【题型】解答题　【知识点】解析几何　【难度】hard
已知双曲线\(C:\frac{x^2}{3}-y^2=1\)的右焦点为\(F\)。

(1) 求双曲线的渐近线方程；

(2) 已知\(P\left(\frac{14}{3},0\right)\)，点\(Q\)在双曲线\(C\)上且\(PQ\)不与坐标轴垂直，若\(\triangle PQF\)为直角三角形，求\(\triangle PQF\)的面积；

(3) 过点\(F\)的动直线\(l\)交双曲线\(C\)于\(M,N\)两点，过点\(M,N\)分别作直线\(x=\frac{3}{2}\)的垂线，垂足分别为\(A\)与\(B\)（不同于点\(A\)），连接\(AN,BM\)，这两条直线相交于点\(Q\)，问点\(Q\)是否为定点，若是，请求出点\(Q\)的坐标，若不是，请说明理由。
【解答】
【答案】(1) \(y = \pm \frac{\sqrt{3}}{3}x\)

(2) \(\frac{4\sqrt{3}}{9}\) 或 \(\frac{2\sqrt{39}}{9}\)

(3) 存在，\(\left(\frac{7}{4},0\right)\)

【分析】（1）直接根据双曲线方程写出渐近线方程即可；

（2）分 \(\angle PFQ = \frac{\pi}{2}\) 和 \(\angle FQP = \frac{\pi}{2}\) 两种情况讨论即可求解；

（3）分 \(l\) 斜率不存在和 \(l\) 斜率存在两种情况讨论即可求解。

【详解】（1）双曲线的渐近线方程为 \(y = \pm \frac{\sqrt{3}}{3}x\)。

（2）$\textcircled{1}$当 \(\angle PFQ = \frac{\pi}{2}\) 时，横坐标 \(x=2\) 代入双曲线方程可得 \(Q\left(2,\pm \frac{\sqrt{3}}{3}\right)\)，

则 \(S_{\triangle PQF} = \frac{1}{2} \times \left(\frac{14}{3} - 2\right) \times \frac{\sqrt{3}}{3} = \frac{4\sqrt{3}}{9}\)；

$\textcircled{2}$当 \(\angle FQP = \frac{\pi}{2}\) 时，设 \(Q(x_0,y_0)\)，\(\therefore \overrightarrow{FQ} = (x_0 - 2,y_0), \overrightarrow{PQ} = \left(x_0 - \frac{14}{3},y_0\right)\)，

则
\[
\begin{cases}
\overrightarrow{FQ} \cdot \overrightarrow{PQ} = (x_0 - 2)\left(x_0 - \frac{14}{3}\right) + y_0^2 = 0 \\
\frac{x_0^2}{3} - y_0^2 = 1
\end{cases}
\]

解得 \(x_0 = \frac{5}{2}, y_0 = \pm \frac{\sqrt{39}}{6}\)，则 \(S_{\triangle PQF} = \frac{1}{2} \times \left(\frac{14}{3} - 2\right) \times \frac{\sqrt{39}}{6} = \frac{2\sqrt{39}}{9}\)。

（3）$\textcircled{1}$当 \(l\) 斜率不存在时，

\(M\left(2,\frac{\sqrt{3}}{3}\right), N\left(2,-\frac{\sqrt{3}}{3}\right)\)，\(\therefore A\left(\frac{3}{2},\frac{\sqrt{3}}{3}\right), B\left(\frac{3}{2},-\frac{\sqrt{3}}{3}\right) \Rightarrow Q\left(\frac{7}{4},0\right)\)；

$\textcircled{2}$当 \(l\) 斜率存在时，设为 \(l\)，则直线的方程为 \(y = k(x - 2)\)，

设 \(M(x_1,y_1), N(x_2,y_2)\)，\(\therefore A\left(\frac{3}{2},y_1\right), B\left(\frac{3}{2},y_2\right)\)，

联立方程
\[
\begin{cases}
\frac{x^2}{3} - y^2 = 1 \\
y = k(x - 2)
\end{cases}
\Rightarrow (1 - 3k^2)x^2 + 12k^2x - 12k^2 - 3 = 0
\]
可得
\[
\begin{cases}
x_1 + x_2 = \frac{12k^2}{3k^2 - 1} \\
x_1x_2 = \frac{12k^2 + 3}{3k^2 - 1} \\
3k^2 - 1 \neq 0
\end{cases}
\]

由题可知 \(k_{AN} = \frac{y_2 - y_1}{x_2 - \frac{3}{2}}, l_{AN}: y - y_1 = \frac{y_2 - y_1}{x_2 - \frac{3}{2}}\left(x - \frac{3}{2}\right) \quad \textcircled{1}\)，

同理 \(k_{BM} = \frac{y_1 - y_2}{x_1 - \frac{3}{2}}, l_{BM}: y - y_2 = \frac{y_1 - y_2}{x_1 - \frac{3}{2}}\left(x - \frac{3}{2}\right) \quad \textcircled{2}\)，

$\textcircled{1}$ - $\textcircled{2}$式可得：

\[
y_1 - y_2 = \frac{y_1 - y_2}{x_1 - \frac{3}{2}}\left(x - \frac{3}{2}\right) + \frac{y_1 - y_2}{x_2 - \frac{3}{2}}\left(x - \frac{3}{2}\right) \Rightarrow 1 = \left(x - \frac{3}{2}\right)\left(\frac{1}{x_1 - \frac{3}{2}} + \frac{1}{x_2 - \frac{3}{2}}\right),
\]

\[
\therefore \left(x - \frac{3}{2}\right)\left(x_1 + x_2 - 3\right) = x_1x_2 - \frac{3}{2}(x_1 + x_2) + \frac{9}{4},
\]

\[
\therefore \left(x - \frac{3}{2}\right)\left(\frac{12k^2}{3k^2 - 1} - 3\right) = \frac{12k^2 + 3}{3k^2 - 1} - \frac{3}{2} \times \frac{12k^2}{3k^2 - 1} + \frac{9}{4},
\]

\[
\therefore \left(x - \frac{3}{2}\right) \times \frac{3(k^2 + 1)}{3k^2 - 1} = \frac{3}{4} \frac{(k^2 + 1)}{3k^2 - 1} \Rightarrow x - \frac{3}{2} = \frac{1}{4} \Rightarrow x = \frac{7}{4},
\]

则 \(Q\) 为定点 \(\left(\frac{7}{4},0\right)\)。
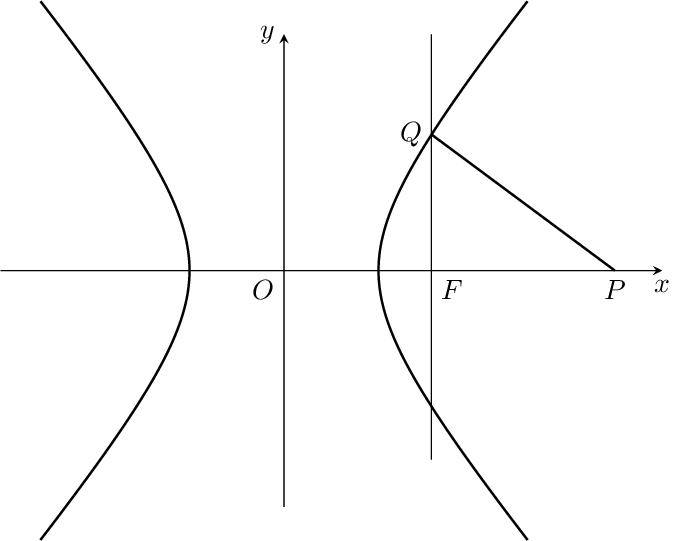
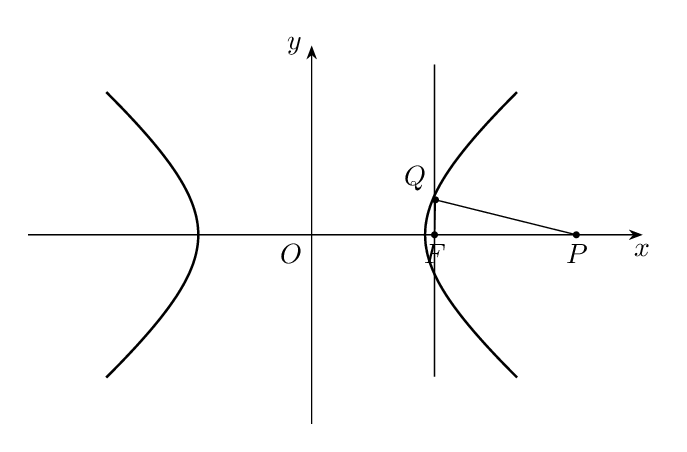
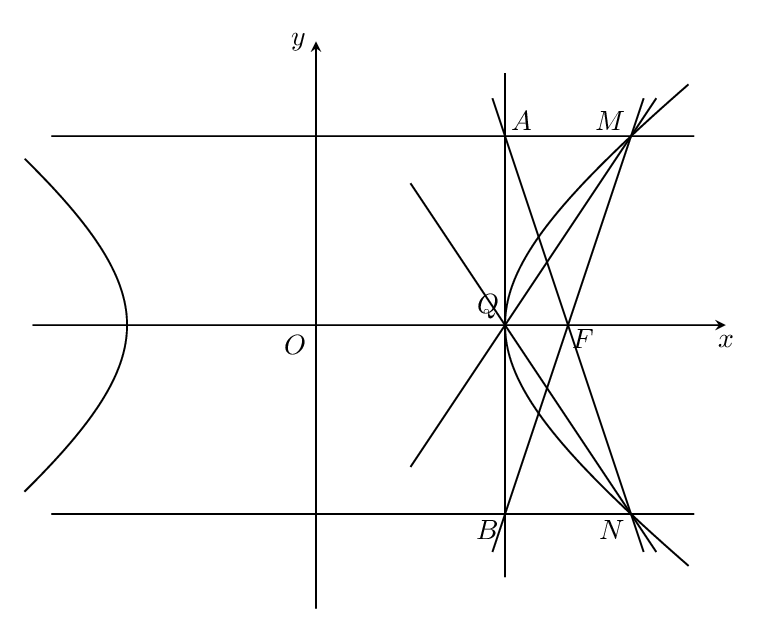